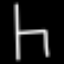
Label: chair